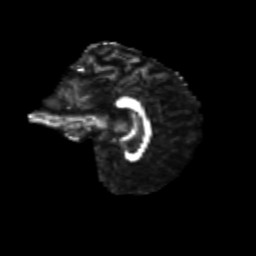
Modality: FA
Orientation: sagittal
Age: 25
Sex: female
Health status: healthy
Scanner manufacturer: siemens
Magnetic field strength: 3 T
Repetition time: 8.6 s
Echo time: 0.095 s